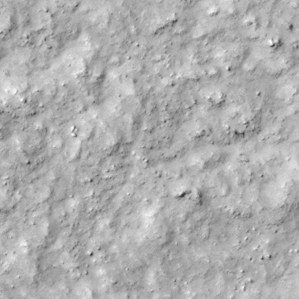
Label: non_frost